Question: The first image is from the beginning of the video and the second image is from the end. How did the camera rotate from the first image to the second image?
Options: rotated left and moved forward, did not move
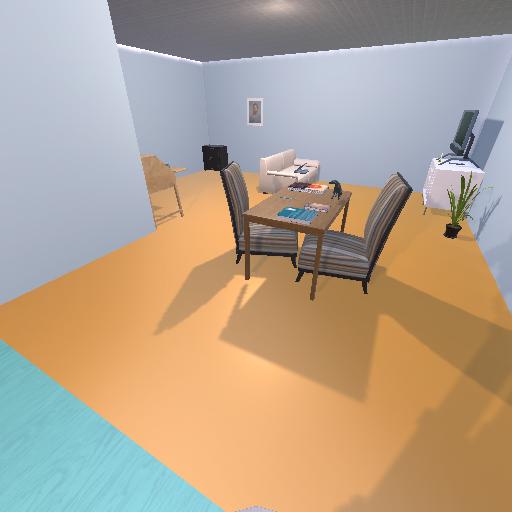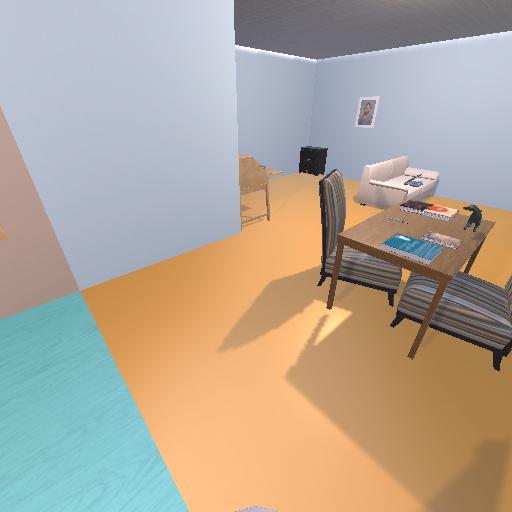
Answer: rotated left and moved forward